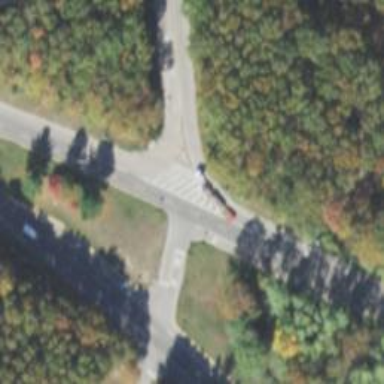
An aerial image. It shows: Asphalt road with primary link designation.